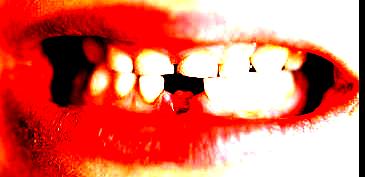
Condition: hypodontia